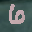
Label: 6